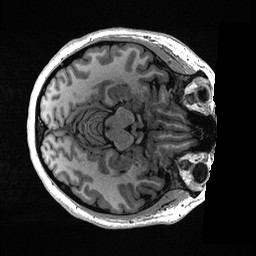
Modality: T1w
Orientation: axial
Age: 37
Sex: female
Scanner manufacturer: ge
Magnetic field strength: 3 T
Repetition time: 0.006952 s
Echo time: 0.00292 s